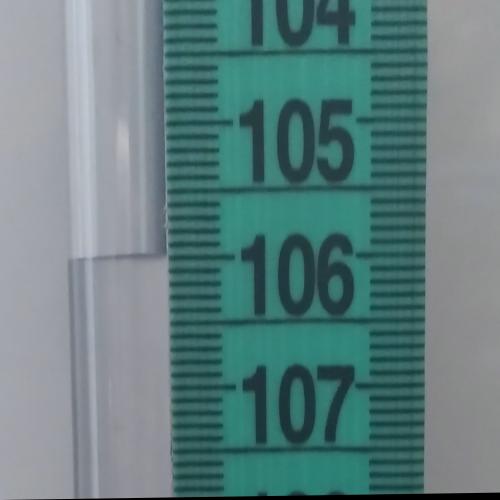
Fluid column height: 106.0 cm